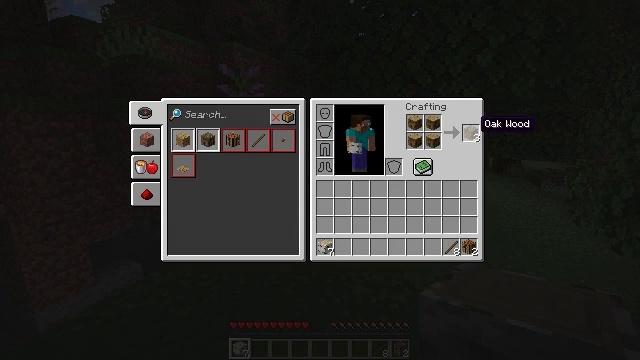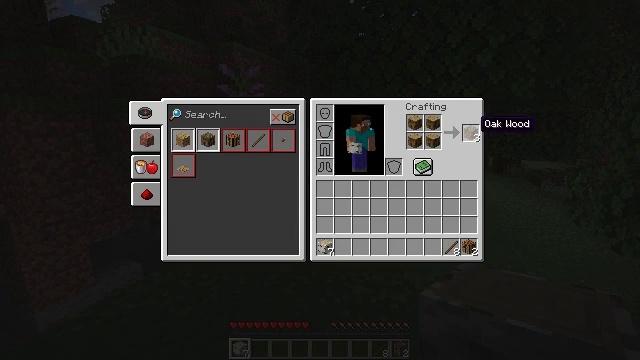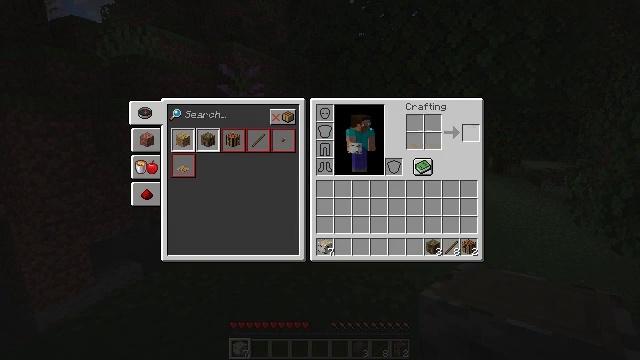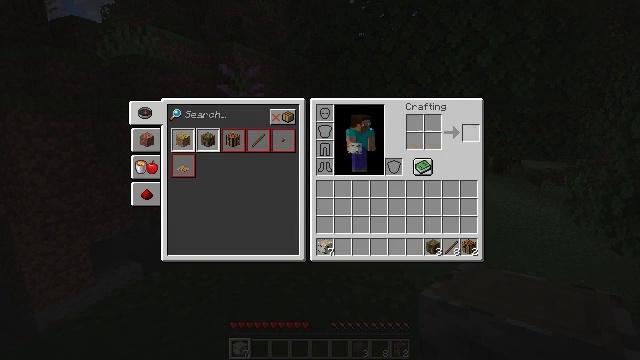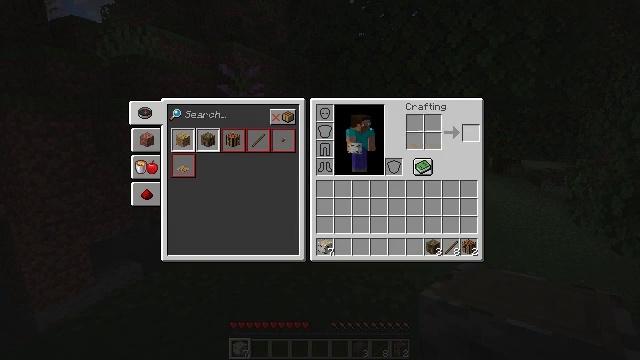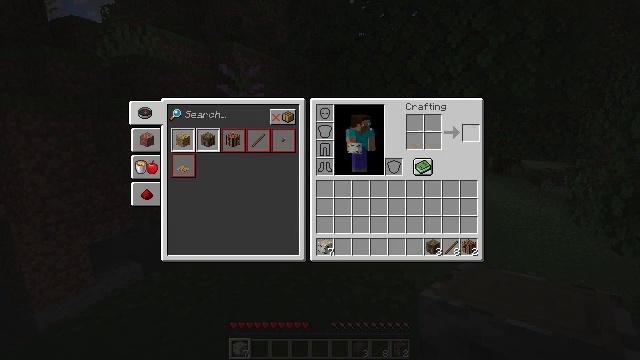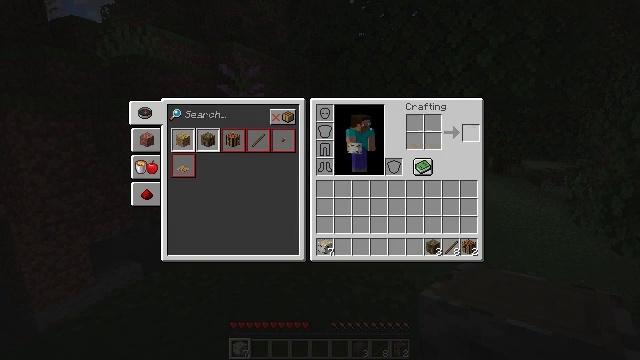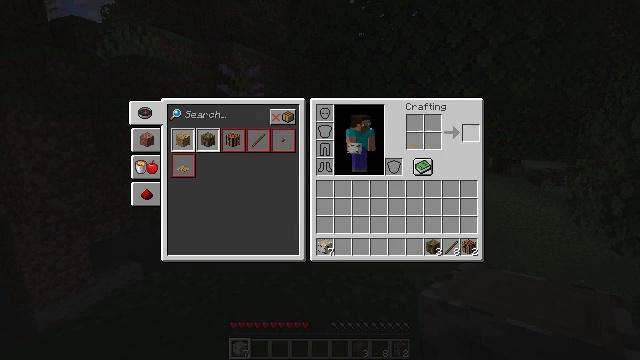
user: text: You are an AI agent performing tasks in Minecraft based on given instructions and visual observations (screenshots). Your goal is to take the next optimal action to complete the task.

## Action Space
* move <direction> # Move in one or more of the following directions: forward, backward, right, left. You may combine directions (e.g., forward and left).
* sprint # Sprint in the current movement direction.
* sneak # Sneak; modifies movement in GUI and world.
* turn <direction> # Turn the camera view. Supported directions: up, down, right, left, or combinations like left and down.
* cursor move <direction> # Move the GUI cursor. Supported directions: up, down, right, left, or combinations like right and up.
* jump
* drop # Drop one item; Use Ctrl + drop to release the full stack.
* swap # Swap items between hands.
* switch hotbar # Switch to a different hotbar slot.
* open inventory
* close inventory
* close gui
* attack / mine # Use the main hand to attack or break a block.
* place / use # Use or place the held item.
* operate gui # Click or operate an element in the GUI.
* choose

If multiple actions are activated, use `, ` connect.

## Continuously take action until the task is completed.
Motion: motion action
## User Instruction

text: Take logs to craft oak wood.
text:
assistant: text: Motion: sneak
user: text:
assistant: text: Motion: sneak, operate gui
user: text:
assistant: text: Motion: sneak, operate gui
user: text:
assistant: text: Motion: sneak, operate gui
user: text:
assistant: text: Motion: sneak, operate gui
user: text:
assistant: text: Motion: sneak
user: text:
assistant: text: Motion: sneak
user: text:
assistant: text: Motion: sneak